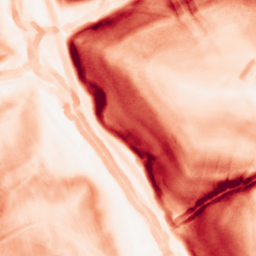
Category: morphological
Decomposition family: morphological_gradient
Decomposition parameters: size: 5
shape: diamond
Upsampling method: bilinear
Upsampling parameters: scale: 4
Upsampling scale: 4